Aerial crown-view tile of a tropical tree (Barro Colorado Island, Panama), acquired 20241112:
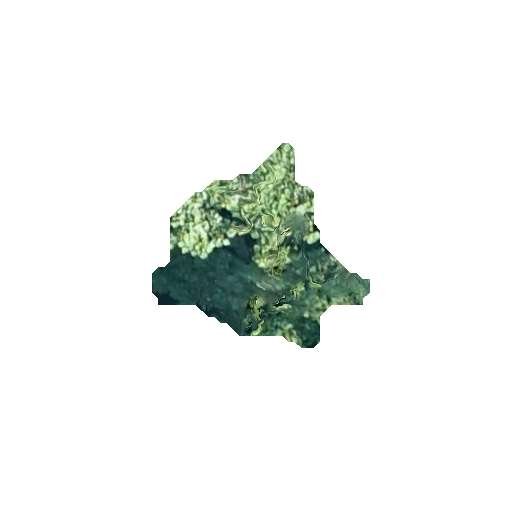
Species: Guatteria lucens
GBIF accepted scientific name: Guatteria lucens
Crown area: 37.776 m²